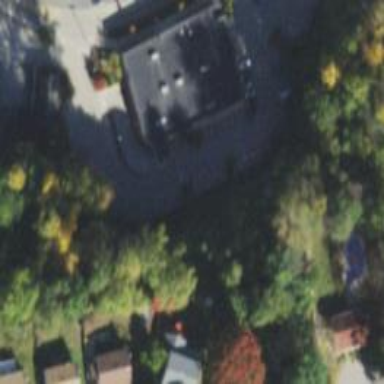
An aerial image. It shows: Building.